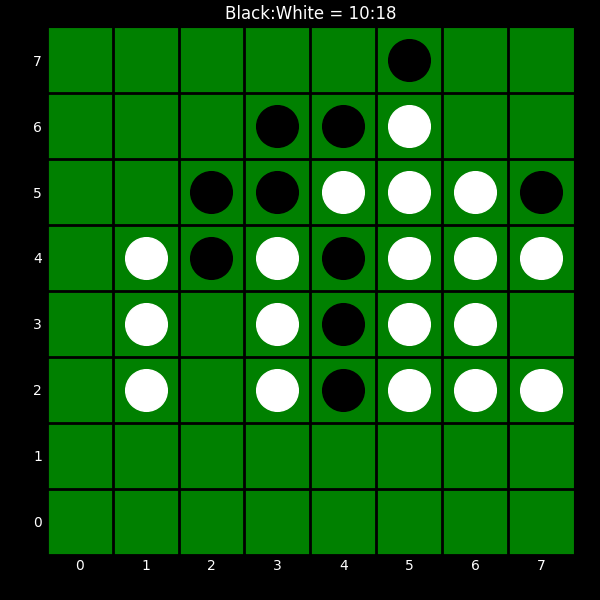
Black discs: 10
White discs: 18